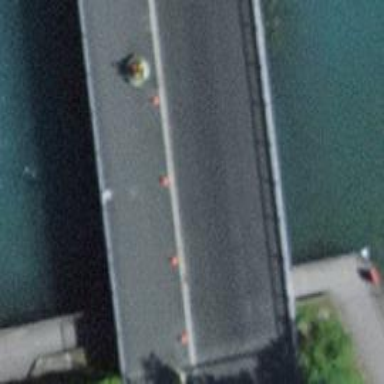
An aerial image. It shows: Bollard barrier.